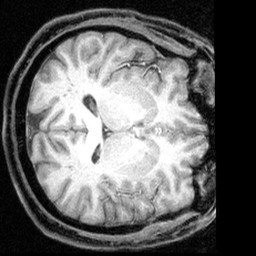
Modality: T1w
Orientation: axial
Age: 30
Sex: male